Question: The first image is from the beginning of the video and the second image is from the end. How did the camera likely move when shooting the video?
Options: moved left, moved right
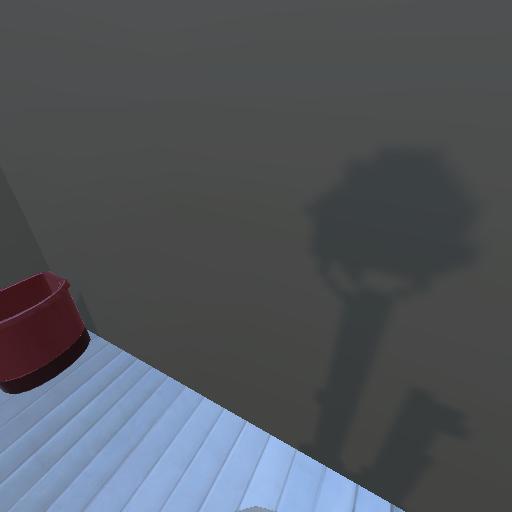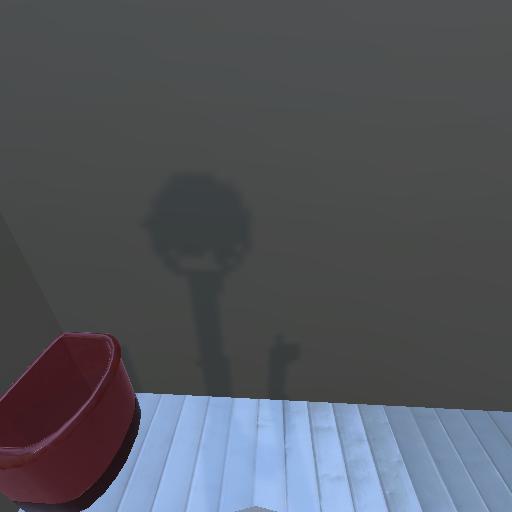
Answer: moved left